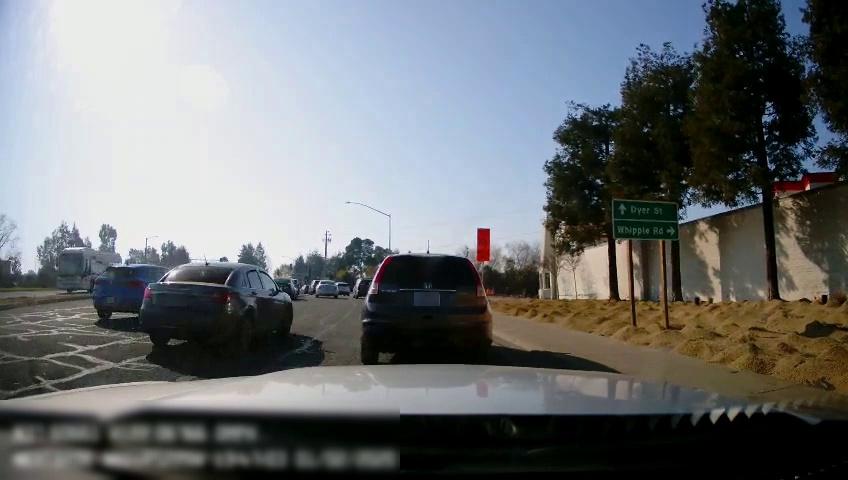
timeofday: Dusk/Dawn/Twilight
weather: Sunny
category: Drivable Space
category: Drivable Space
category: Vehicles | Car
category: Vehicles | SUV
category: Vehicles | SUV
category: Vehicles | Car
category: Vehicles | SUV
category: Vehicles | Car
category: Vehicles | SUV
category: Vehicles | Car
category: Vehicles | Bus
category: Traffic | Signs
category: Traffic | Signs